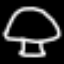
Label: mushroom